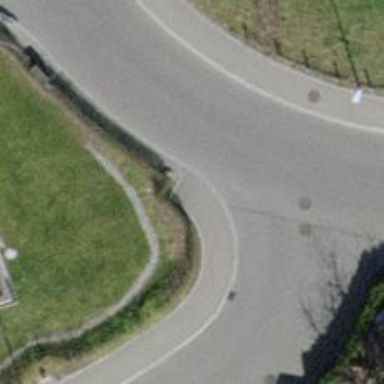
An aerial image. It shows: Kerb serving as barrier.